Question: I'm very new to threads, and am trying to create a basic asynchronous input program.
[main.cpp] :
'''
#include <iostream>
#include <thread>
#include <string>
#include <chrono>
void ThreadedOutput(void) {
while(true) {
std::string output="Distracting output!
";
std::this_thread::sleep_for(std::chrono::seconds(3));
std::cout << output;
}
}
int main(void) {
std::thread active_thread(&ThreadedOutput);
active_thread.detach();
std::string input;
while(input!=std::string("password")) {
std::cin >> input;
}
return 0;
}
'''
The intention of this is to print output while a user is inputting text.
However, it prints the output onto the input line, which interferes with the input.
Is there a way to make it print above the input line?
Screenshot :

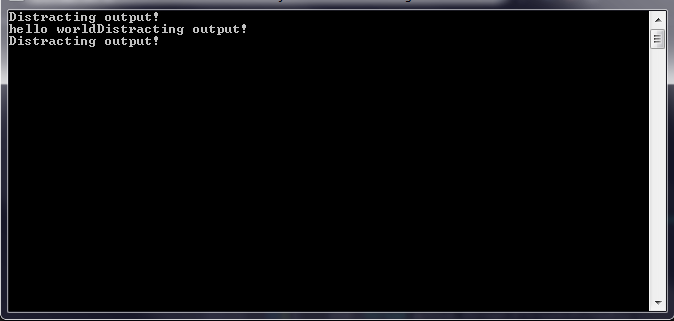
Answer: you can redirect the cin buffer into a file (or other stream) and then display it with cout.
<URL>
The problem now becomes: how to display cout without interferences? use a mutex and a lock_guard
Hope that helps,